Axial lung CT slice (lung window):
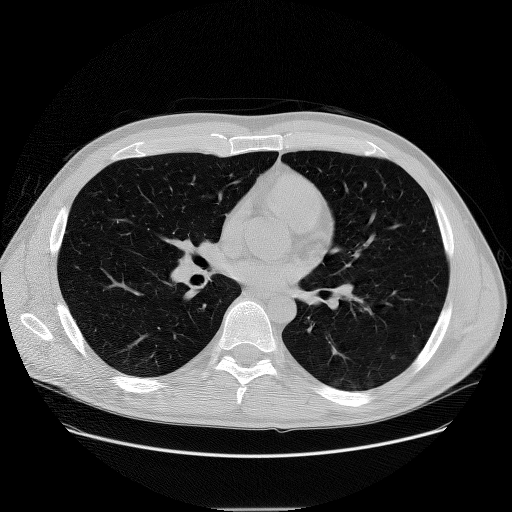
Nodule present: no